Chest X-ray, AP view. Patient: 26 years old, sex M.
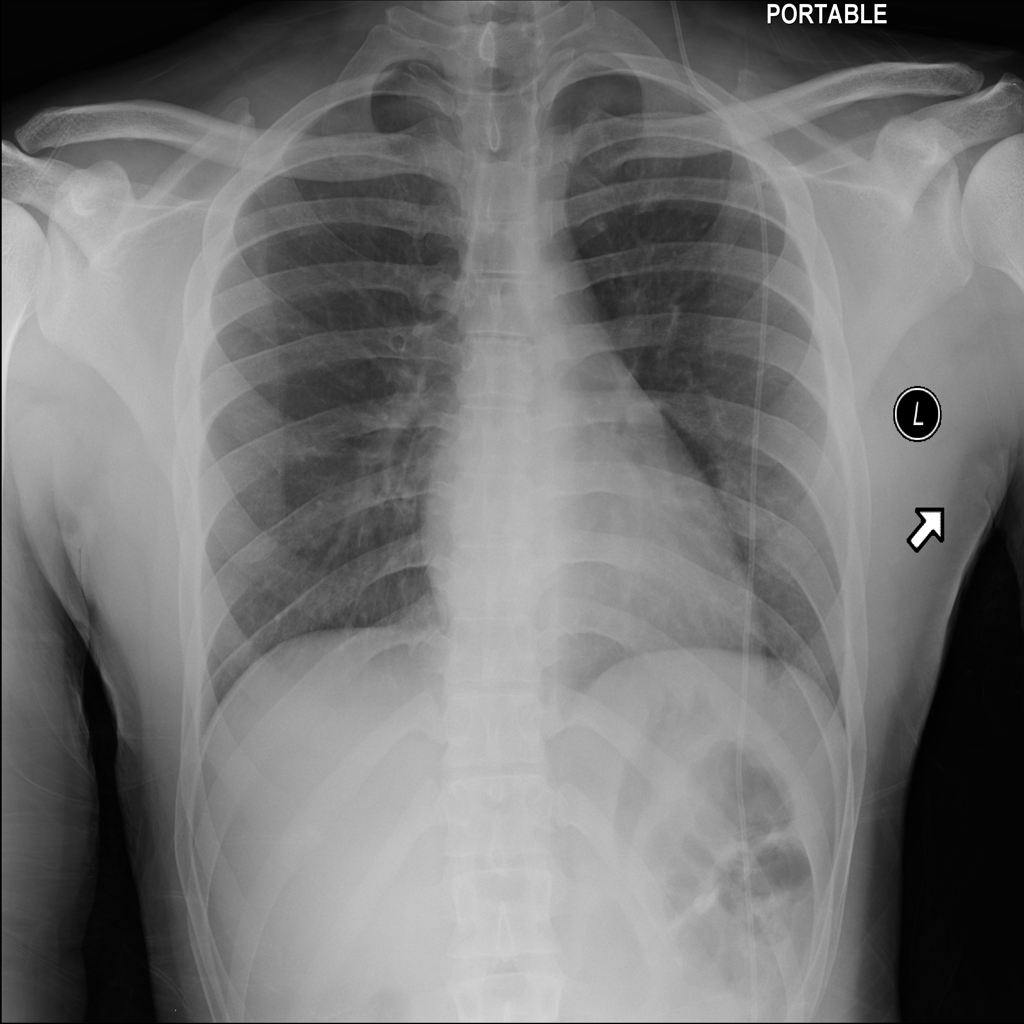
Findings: No Finding